Question: This is probably a very simple question for many of you, but I can't seem to figure it out and I've been at it for about an hour now.
I'm trying to create a navigation bar with buttons. I'd like the buttons to have the following features, but I can't figure out how to implement them:
- - -
In the picture, I put small red cross to signal that I'd like to be able to click in those locations for it to work.
I've included a <URL> with what I've been able to accomplish thusfar.
'''
<ul>
<li><a id="nav" href="#">Page1</a></li>
<li><a id="nav" href="#">Page2</a></li>
<li><a id="nav" href="#">Page3</a></li>
<li><a id="nav" href="#">Page4</a></li>
</ul>
'''
'''
body {
margin: 0px
}
ul {
list-style-type: none;
margin: 0;
padding: 0;
}
ul li {
float:left;
overflow: auto;
padding: 6px 12px 6px 12px;
background-color: grey;
border: 1px solid #000;
text-decoration: none;
margin: 0;
border: 0;
margin-right: 3px;
font-weight: bolder;
color: yellow;
}
ul li:hover{
background-color: black;
}
}
'''

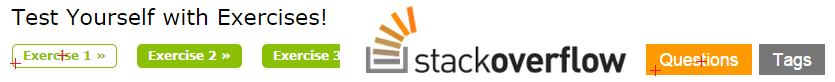
Answer: replace 'ul li {' with 'ul li a{' and 'ul li:hover{' with 'ul li a:hover{'
<URL>